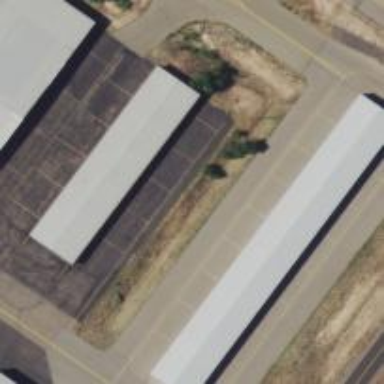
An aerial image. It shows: Hangar located at airport.